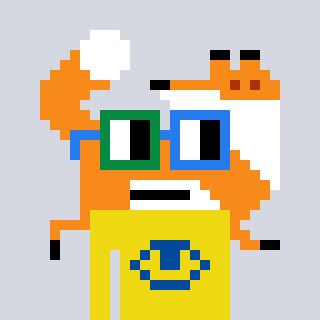
a pixel art character with square green and blue glasses, a fox-shaped head and a yellow-colored body on a cool background